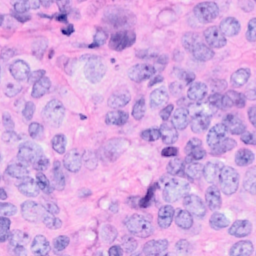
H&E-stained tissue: Breast